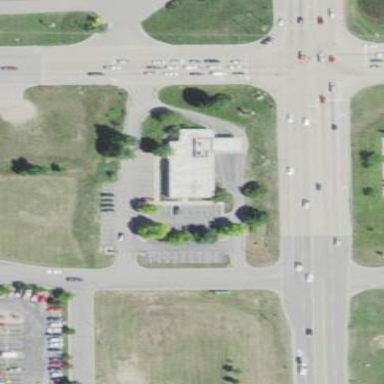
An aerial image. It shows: Parking area.